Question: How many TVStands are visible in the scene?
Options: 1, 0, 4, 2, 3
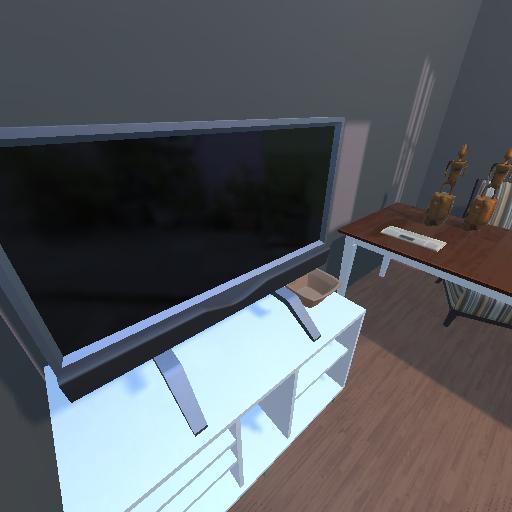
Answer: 1